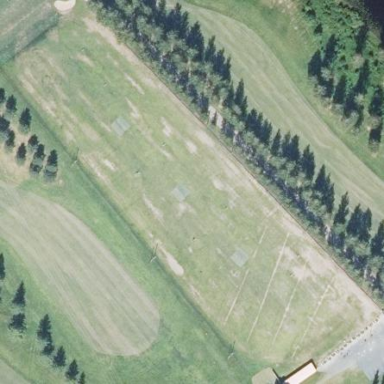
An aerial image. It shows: Grassy area designated for driving range golf.